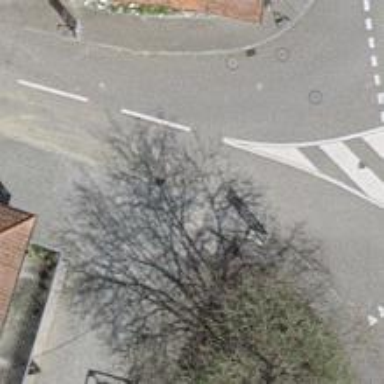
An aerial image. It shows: Tertiary road with asphalt surface.